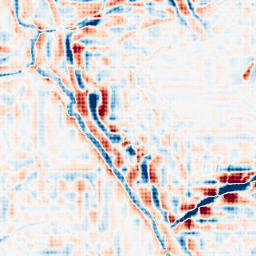
Category: wavelet
Decomposition family: wavelet_reverse_biorthogonal
Decomposition parameters: wavelet: rbio2.4
level: 4
Upsampling method: sinc_hamming
Upsampling parameters: scale: 4
kernel_size: 4
Upsampling scale: 4